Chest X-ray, PA view. Patient: 72 years old, sex F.
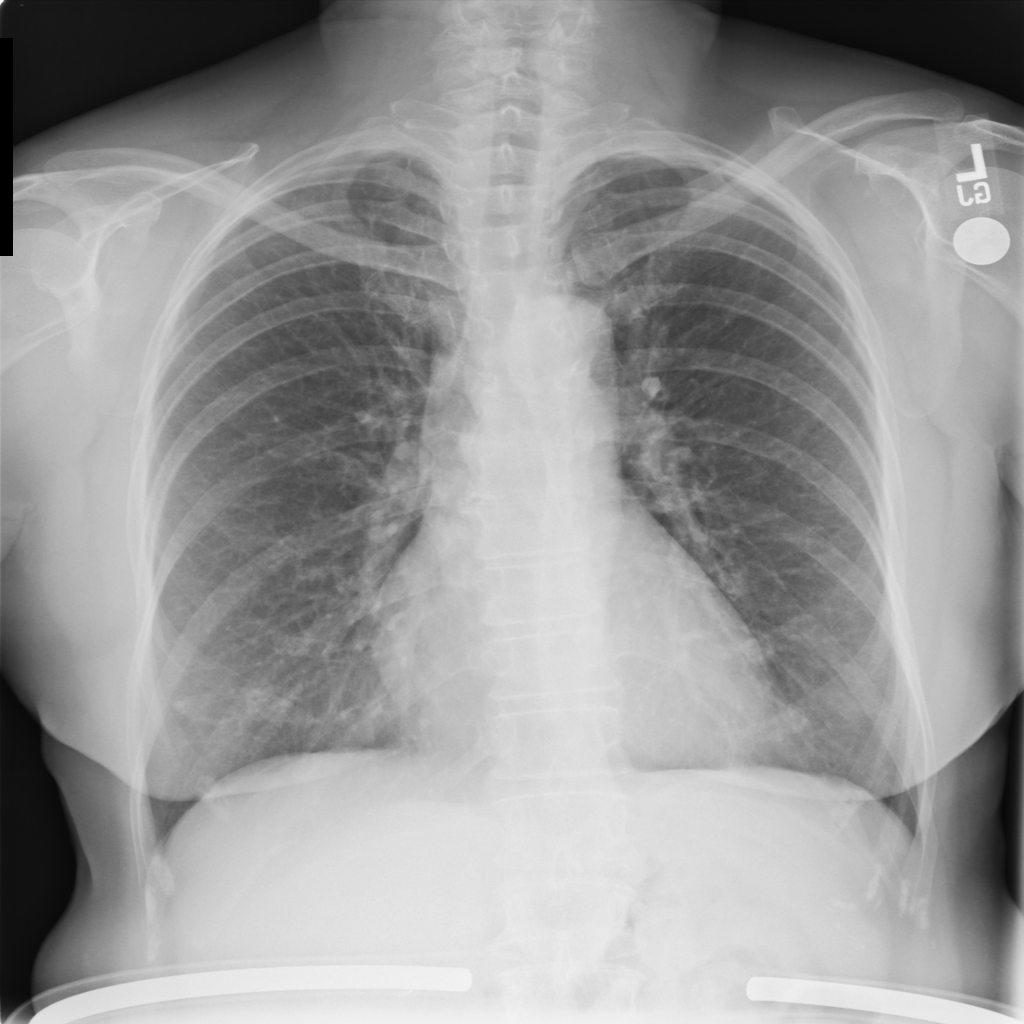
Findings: No Finding